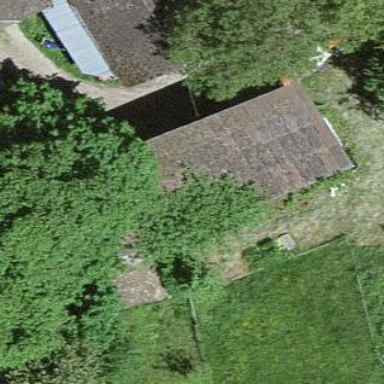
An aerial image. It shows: Farm auxiliary building.